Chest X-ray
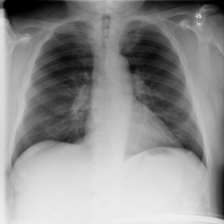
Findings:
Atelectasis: negative
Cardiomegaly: negative
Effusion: negative
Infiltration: negative
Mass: negative
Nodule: negative
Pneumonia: negative
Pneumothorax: negative
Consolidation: negative
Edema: negative
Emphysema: negative
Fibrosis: negative
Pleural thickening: negative
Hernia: negative